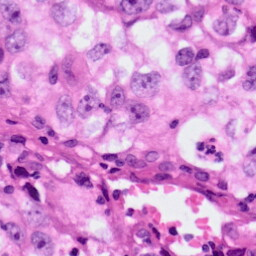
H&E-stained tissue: Lung